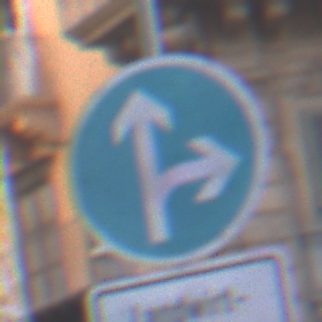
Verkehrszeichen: VorgeschriebeneFahrtrichtungGeradeausOderRechts
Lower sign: BesondereFahrzeugeUndTransportgueter6
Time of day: SunriseSunset
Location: Outdoor (Urban)
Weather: PartlyCloudy
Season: NotSpecified
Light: Natural